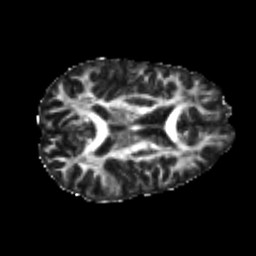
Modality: FA
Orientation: axial
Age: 20
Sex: male
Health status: healthy
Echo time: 0.074 s